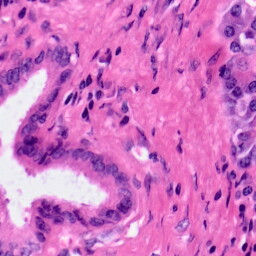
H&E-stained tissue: Pancreatic